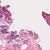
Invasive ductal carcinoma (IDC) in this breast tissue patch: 0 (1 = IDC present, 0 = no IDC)